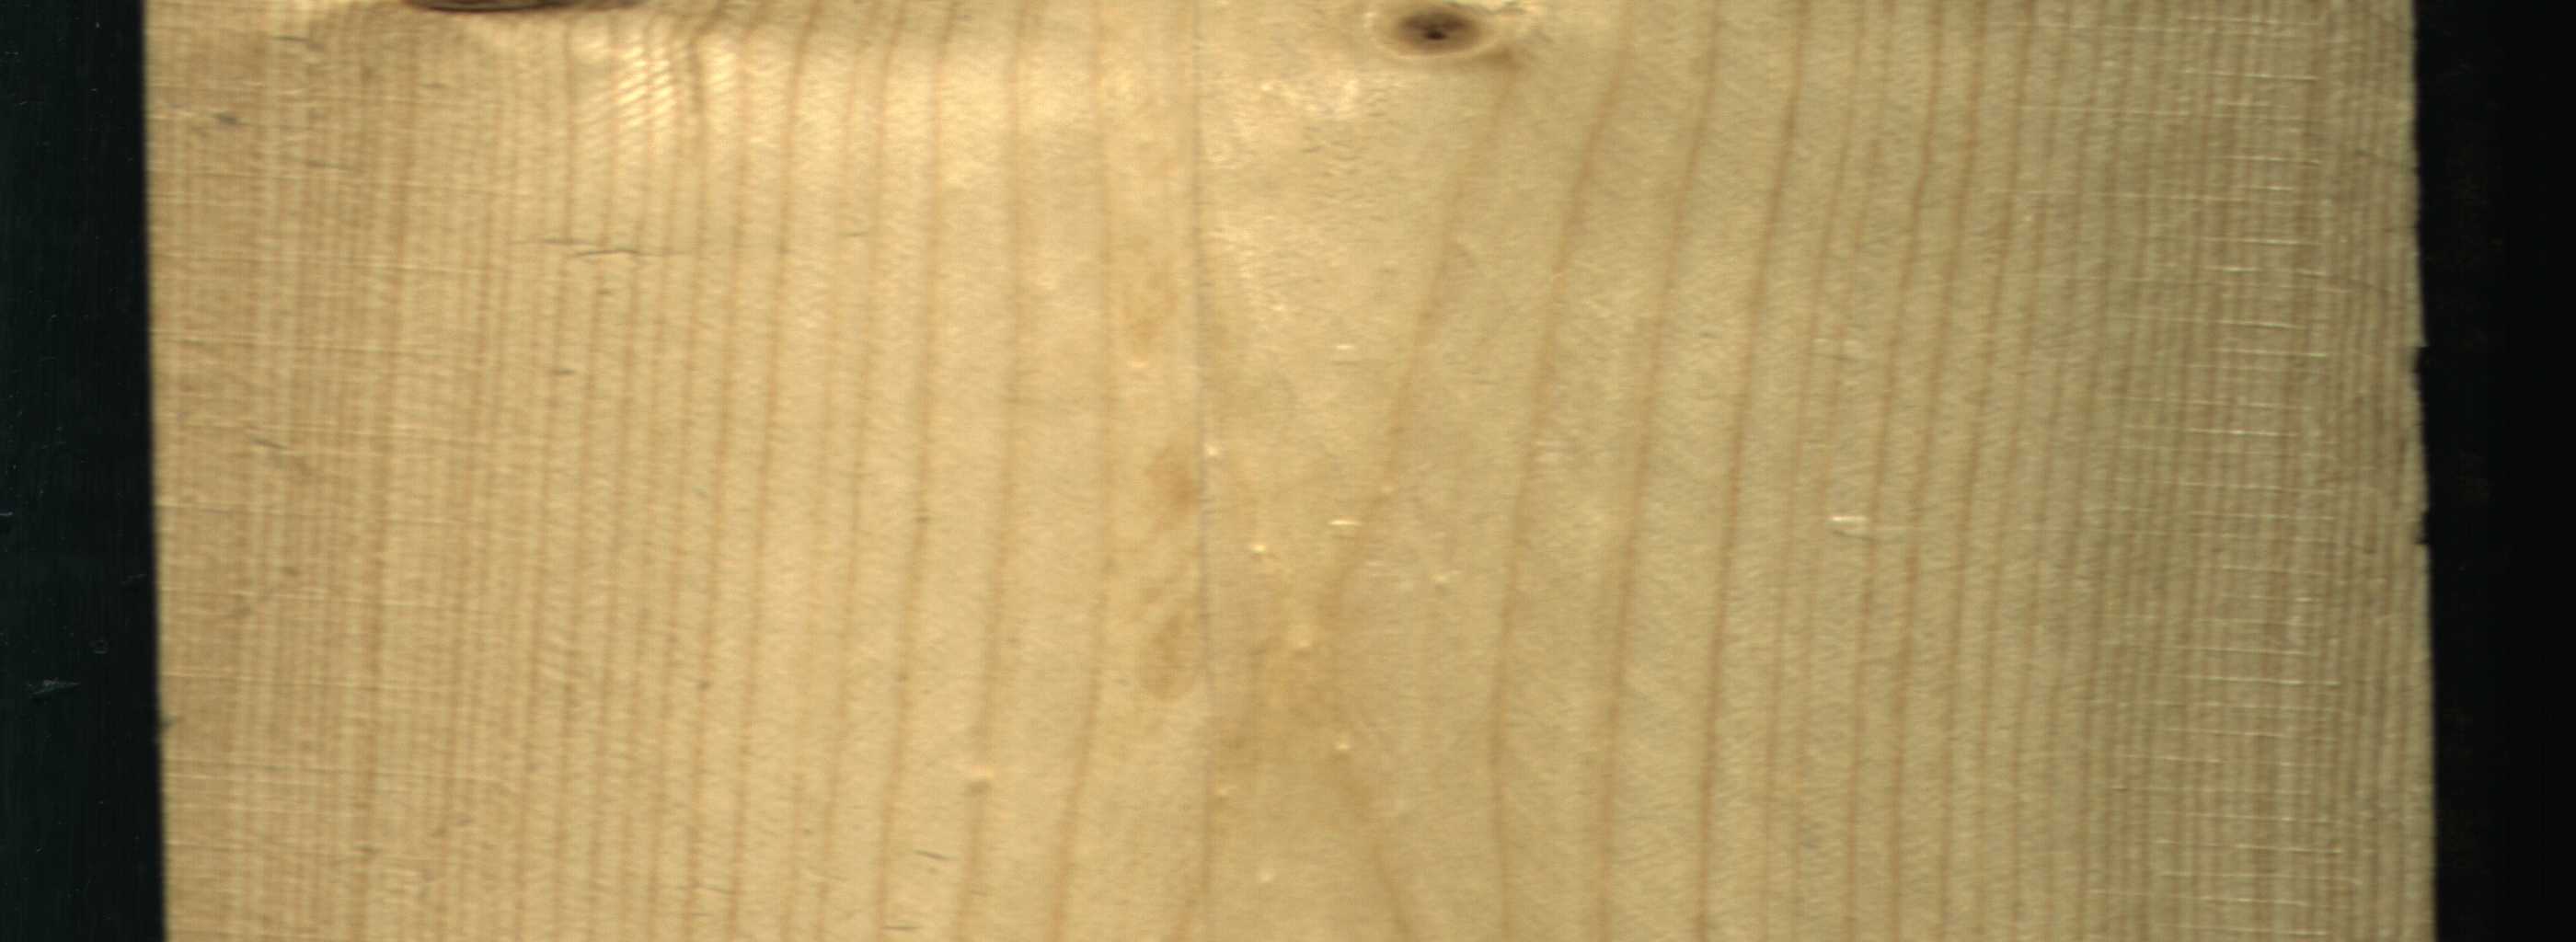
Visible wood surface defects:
Live_Knot
Live_Knot